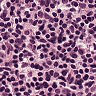
Metastatic tissue present: no